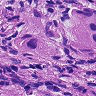
Metastatic tissue present: yes